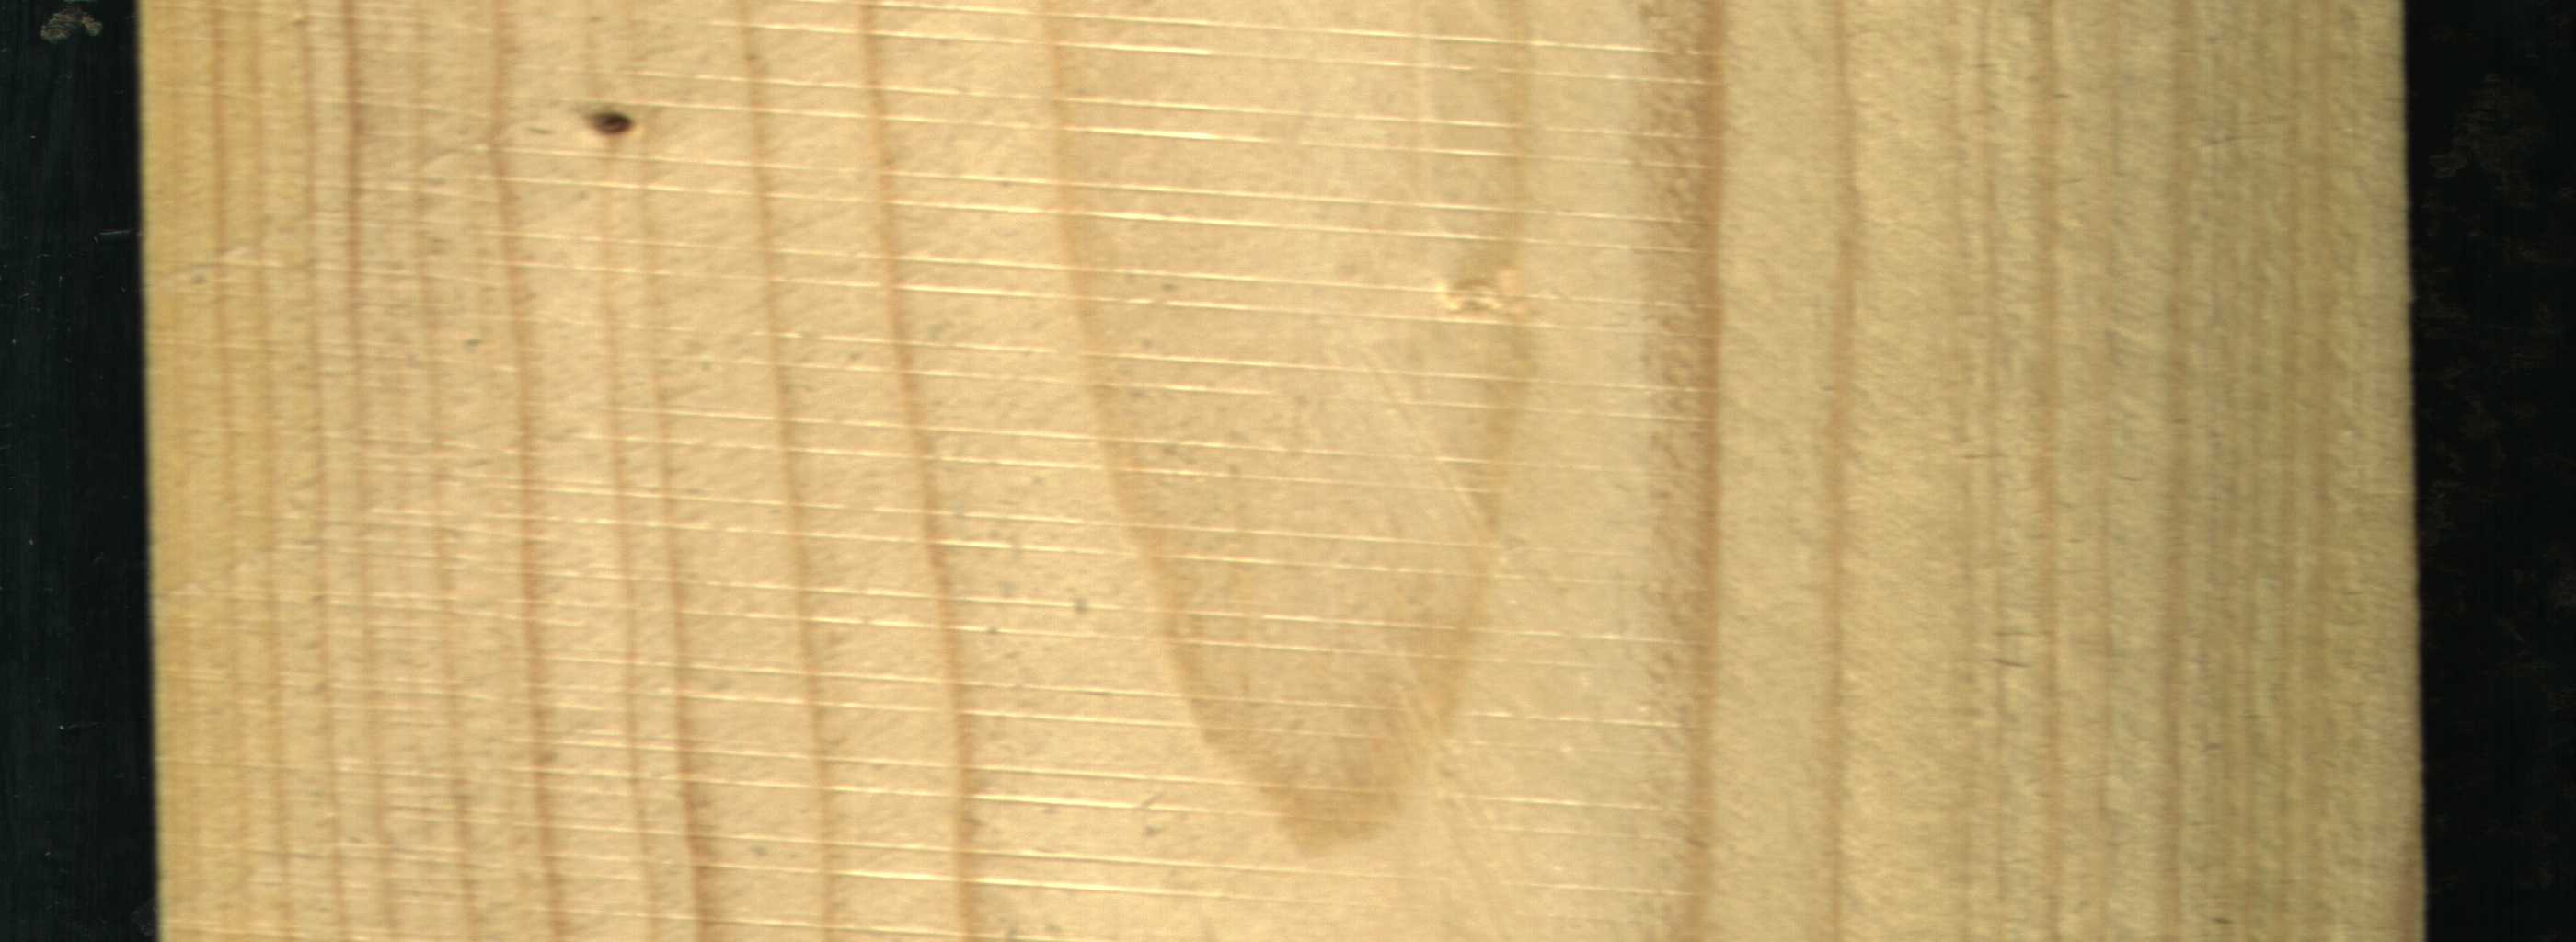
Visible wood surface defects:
Dead_Knot